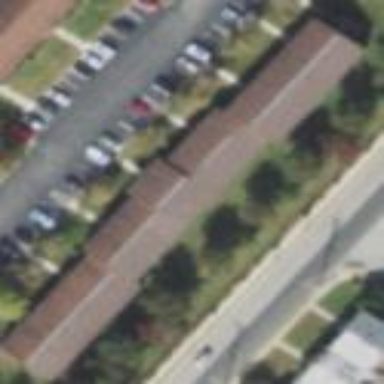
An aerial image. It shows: Residential building.